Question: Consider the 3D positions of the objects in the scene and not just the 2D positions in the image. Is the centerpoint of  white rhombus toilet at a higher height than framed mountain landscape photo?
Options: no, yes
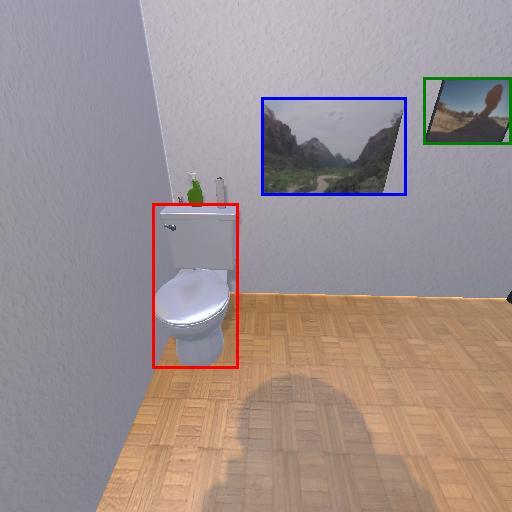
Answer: no